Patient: sex F, age 51
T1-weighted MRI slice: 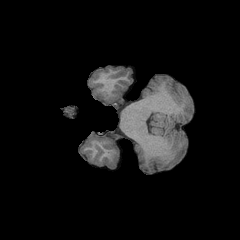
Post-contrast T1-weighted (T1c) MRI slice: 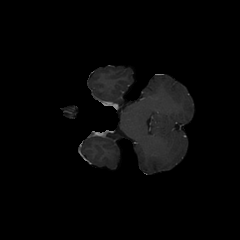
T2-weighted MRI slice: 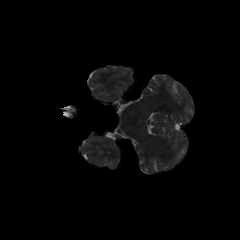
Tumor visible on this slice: yes
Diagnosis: Astrocytoma, IDH-wildtype
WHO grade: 3